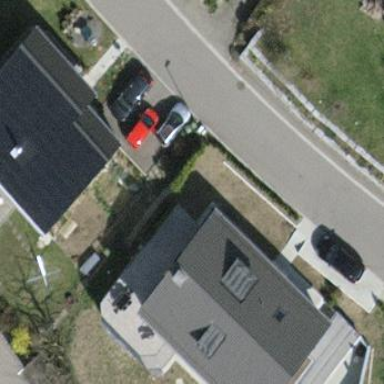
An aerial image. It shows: Detached building.